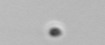
Label: nanoplankton_mix